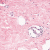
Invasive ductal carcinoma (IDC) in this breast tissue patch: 0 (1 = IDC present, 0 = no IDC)